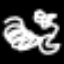
Label: squiggle